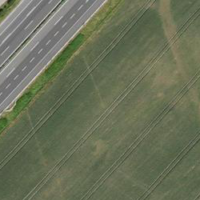
EUNIS habitat code: 57
Species observed at this site:
Corvus corone
Larus michahellis
Buteo buteo
Anas platyrhynchos
Sturnus vulgaris
Milvus migrans